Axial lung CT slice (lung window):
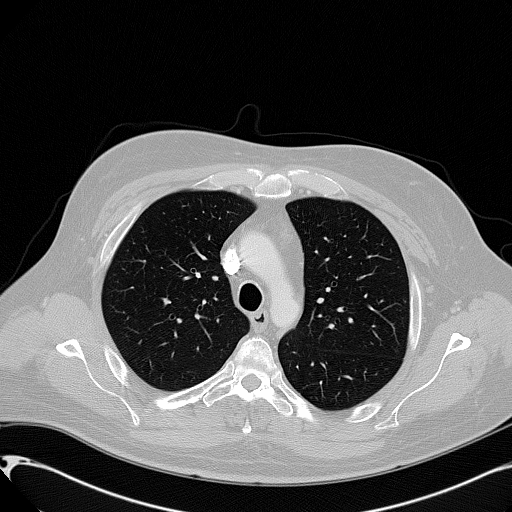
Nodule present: no